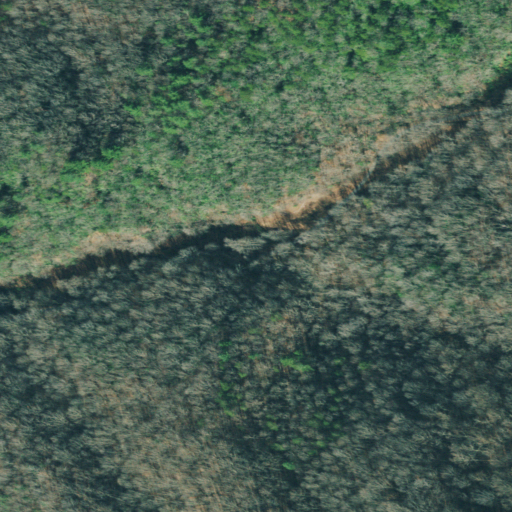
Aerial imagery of valley in Georgia named Roberts Cove containing deciduous forest, mixed forest, and evergreen forest